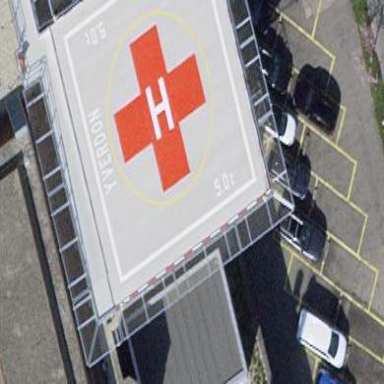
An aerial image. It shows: Image of helipad at airport.